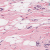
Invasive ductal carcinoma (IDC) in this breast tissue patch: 0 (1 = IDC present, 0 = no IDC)